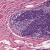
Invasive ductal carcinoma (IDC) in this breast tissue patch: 0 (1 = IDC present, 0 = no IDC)